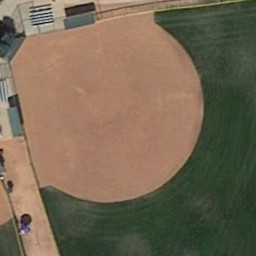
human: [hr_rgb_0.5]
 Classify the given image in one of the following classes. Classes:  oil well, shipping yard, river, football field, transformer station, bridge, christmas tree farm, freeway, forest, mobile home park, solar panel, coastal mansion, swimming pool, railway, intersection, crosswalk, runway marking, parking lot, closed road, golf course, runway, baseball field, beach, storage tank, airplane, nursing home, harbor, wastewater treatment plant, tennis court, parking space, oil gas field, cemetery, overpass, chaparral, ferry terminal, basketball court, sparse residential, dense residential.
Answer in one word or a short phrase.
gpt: baseball field